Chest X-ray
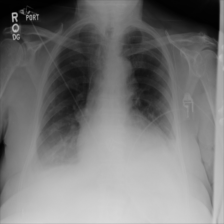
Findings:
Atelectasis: positive
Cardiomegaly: negative
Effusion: positive
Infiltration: positive
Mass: negative
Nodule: negative
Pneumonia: negative
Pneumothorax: negative
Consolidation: negative
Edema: negative
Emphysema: negative
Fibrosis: negative
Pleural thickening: negative
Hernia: negative